Field crop: tomato
Growth stage: 1
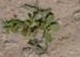
Species: portulaca